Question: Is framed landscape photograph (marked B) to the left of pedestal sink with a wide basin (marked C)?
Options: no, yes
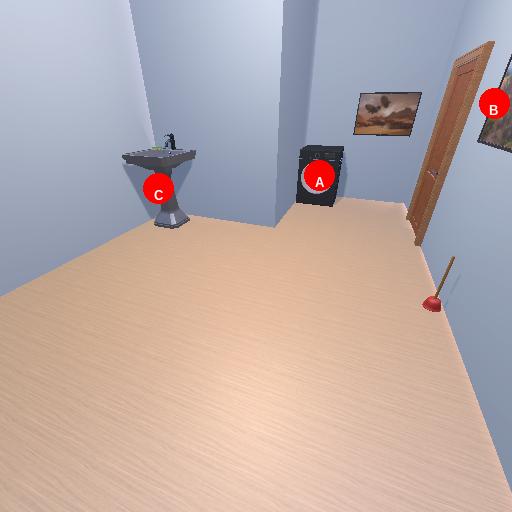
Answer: no